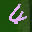
Label: 4